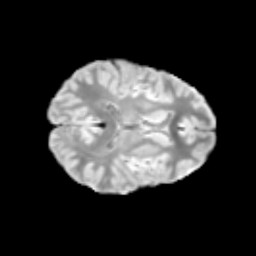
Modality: T2w
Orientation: axial
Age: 10
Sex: male
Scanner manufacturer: siemens
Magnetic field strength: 3 T
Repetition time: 3.8 s
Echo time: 0.07 s